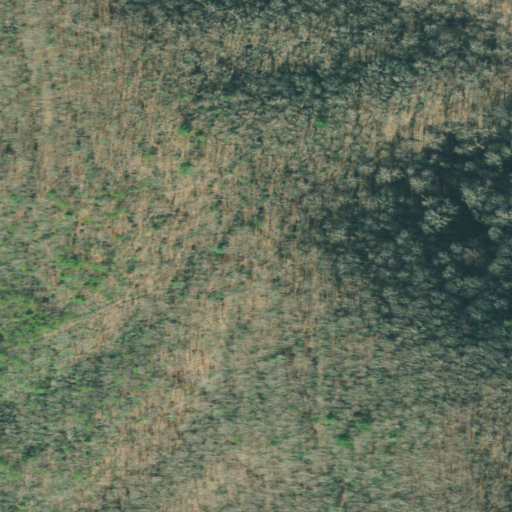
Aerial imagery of gap in Georgia named Rockwall Gap containing deciduous forest and mixed forest